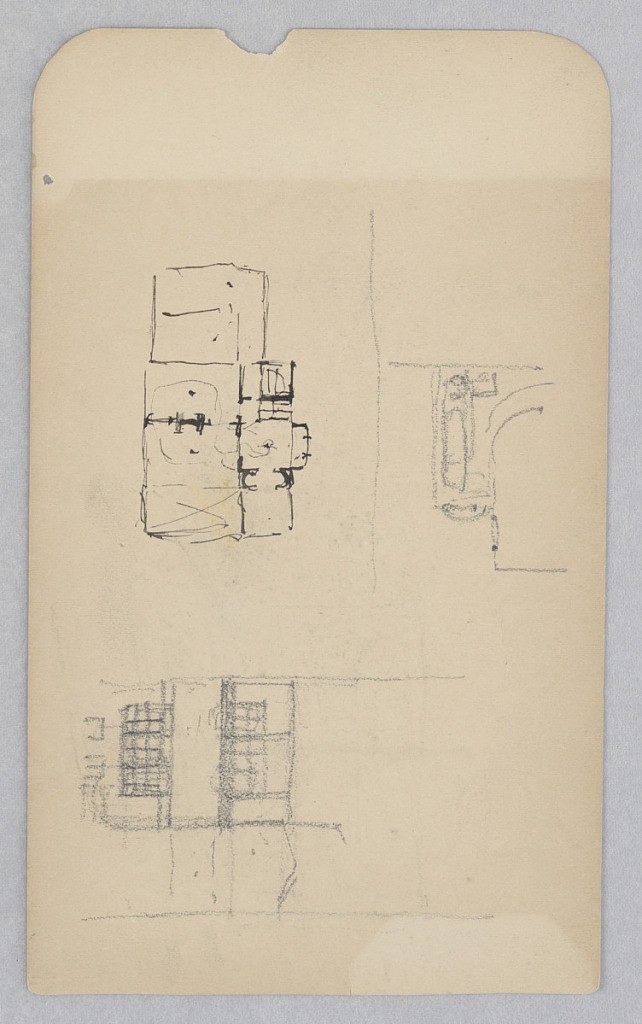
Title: Floor plans
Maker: Robert Frederick Blum, American, 1857–1903
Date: n.d.
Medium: Ink, black pastel crayon on wove paper
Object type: Drawing
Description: Sketch of a floor plan with two additional views of the building.